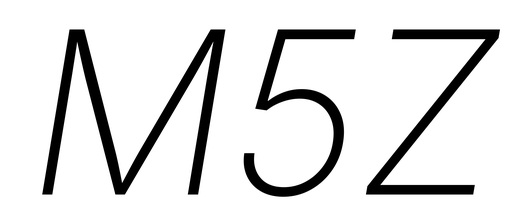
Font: Inter-Italic_ExtraLight_Italic